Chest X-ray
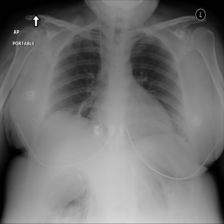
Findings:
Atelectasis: negative
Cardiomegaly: positive
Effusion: positive
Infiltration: negative
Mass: negative
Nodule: negative
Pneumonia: negative
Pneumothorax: negative
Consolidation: positive
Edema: negative
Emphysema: negative
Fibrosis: negative
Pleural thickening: negative
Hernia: negative